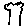
Label: tree